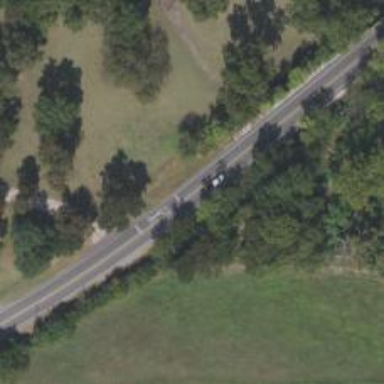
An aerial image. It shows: Secondary road.